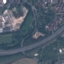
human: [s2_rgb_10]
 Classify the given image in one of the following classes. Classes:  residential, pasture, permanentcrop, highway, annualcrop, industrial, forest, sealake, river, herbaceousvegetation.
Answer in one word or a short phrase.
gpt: Highway